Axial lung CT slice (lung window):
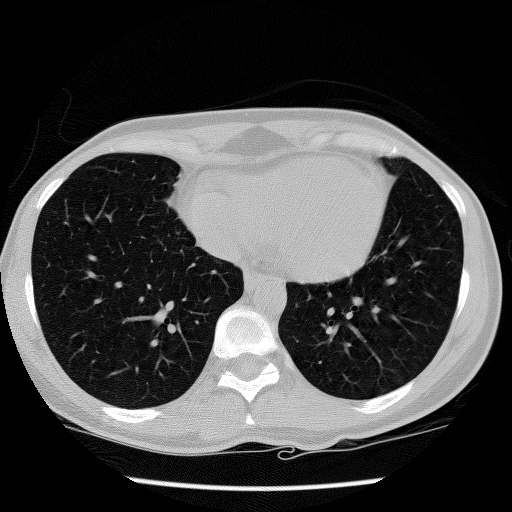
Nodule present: no